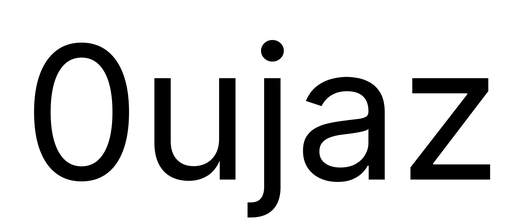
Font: Inter_Regular